Field crop: maize
Growth stage: 2
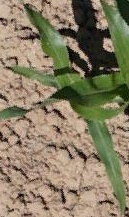
Species: maize